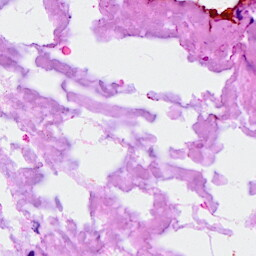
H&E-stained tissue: Breast